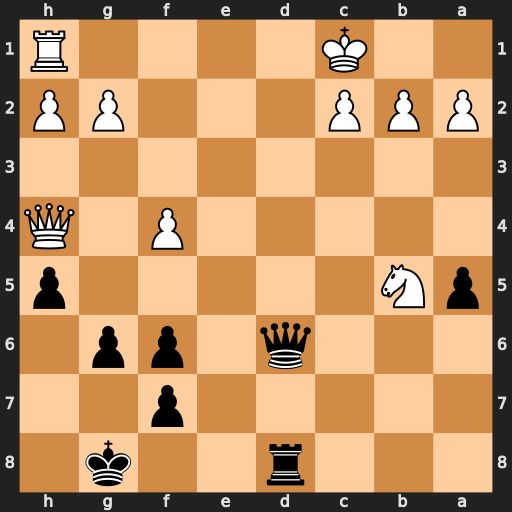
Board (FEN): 3r2k1/5p2/3q1pp1/pN5p/5P1Q/8/PPP3PP/2K4R
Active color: b
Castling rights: -
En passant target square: -
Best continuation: Qd2+ Kb1 Qd1+ Rxd1 Rxd1#